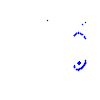
Particle: kaon